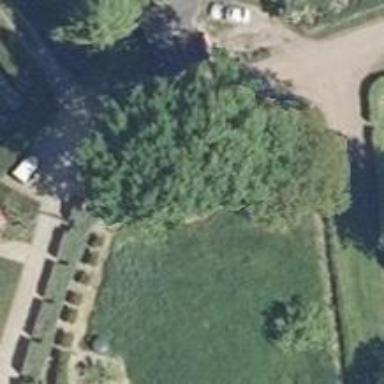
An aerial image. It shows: Natural monument tree with broadleaved deciduous leaves.